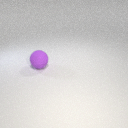
large purple rubber sphere